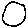
Label: circle